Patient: sex M, age 22
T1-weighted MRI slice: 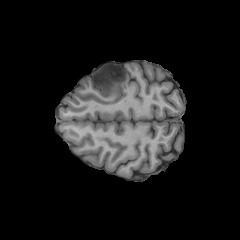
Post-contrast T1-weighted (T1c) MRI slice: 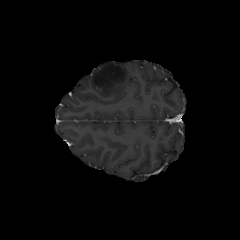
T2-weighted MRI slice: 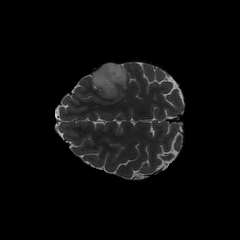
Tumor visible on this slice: yes
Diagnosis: Astrocytoma, IDH-mutant
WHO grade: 2